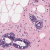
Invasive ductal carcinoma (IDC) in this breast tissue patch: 0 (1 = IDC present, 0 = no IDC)